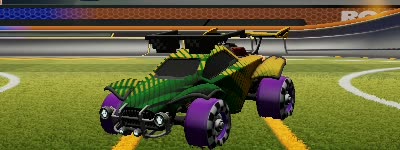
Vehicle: octane